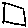
Label: square